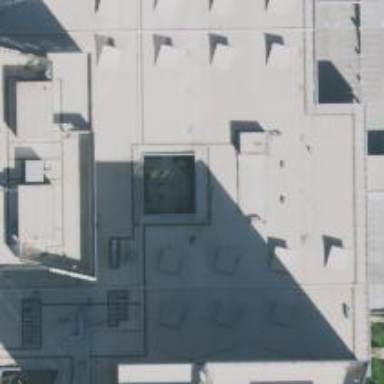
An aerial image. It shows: Office building.